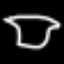
Label: pants